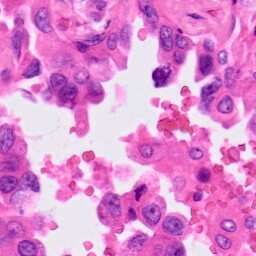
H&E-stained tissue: Lung